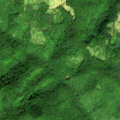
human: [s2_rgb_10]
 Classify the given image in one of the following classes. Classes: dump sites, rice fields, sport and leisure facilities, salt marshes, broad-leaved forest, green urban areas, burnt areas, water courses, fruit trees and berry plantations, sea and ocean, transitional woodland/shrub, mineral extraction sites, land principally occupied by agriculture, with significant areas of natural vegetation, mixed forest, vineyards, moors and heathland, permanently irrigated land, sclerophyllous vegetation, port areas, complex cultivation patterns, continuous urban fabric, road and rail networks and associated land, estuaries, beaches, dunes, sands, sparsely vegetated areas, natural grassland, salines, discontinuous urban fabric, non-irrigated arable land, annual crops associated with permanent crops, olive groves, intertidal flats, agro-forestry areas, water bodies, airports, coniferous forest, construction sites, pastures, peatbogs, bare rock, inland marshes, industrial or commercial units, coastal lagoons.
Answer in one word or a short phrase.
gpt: broad-leaved forest, transitional woodland/shrub